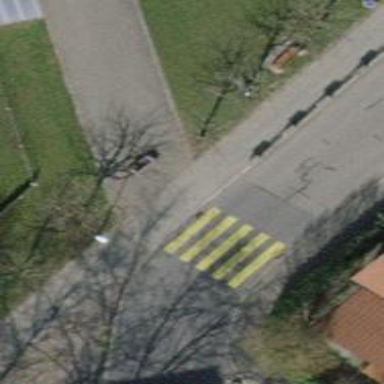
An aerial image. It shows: Uncontrolled zebra crossing.